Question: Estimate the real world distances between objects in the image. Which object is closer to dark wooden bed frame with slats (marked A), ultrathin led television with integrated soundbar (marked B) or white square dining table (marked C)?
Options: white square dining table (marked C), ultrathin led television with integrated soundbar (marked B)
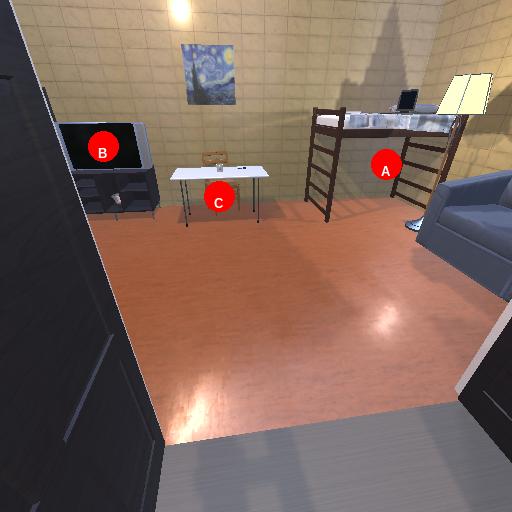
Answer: white square dining table (marked C)